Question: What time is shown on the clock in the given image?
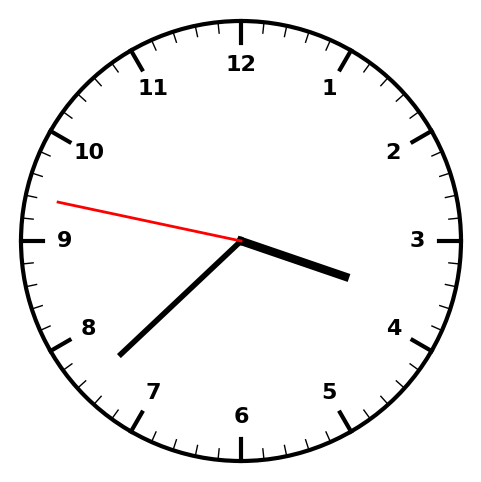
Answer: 03:37:47